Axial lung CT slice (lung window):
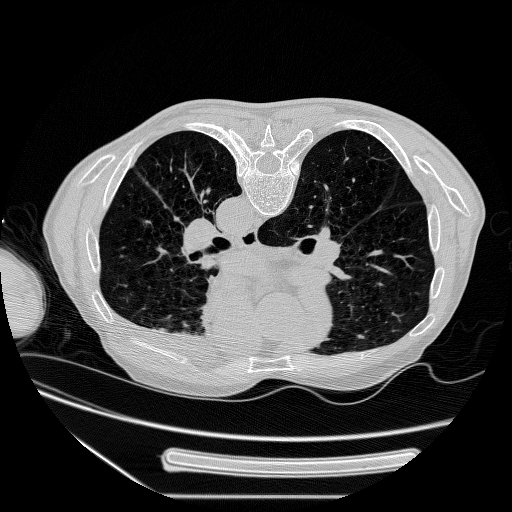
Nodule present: no